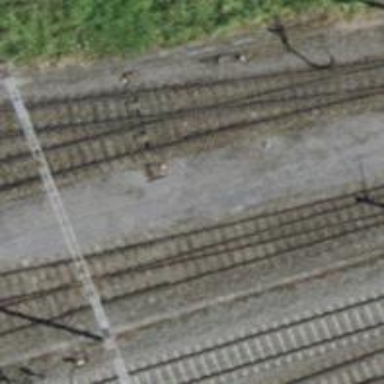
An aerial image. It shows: Railway switch.